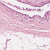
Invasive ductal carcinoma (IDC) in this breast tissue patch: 0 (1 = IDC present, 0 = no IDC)